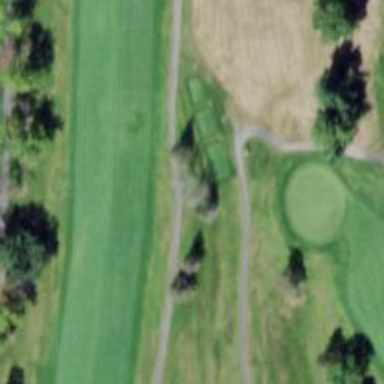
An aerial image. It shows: Golf tee.